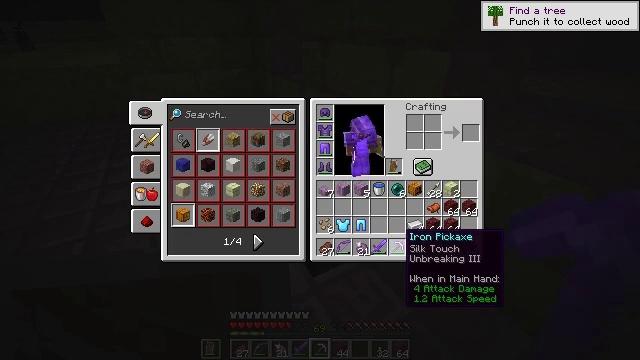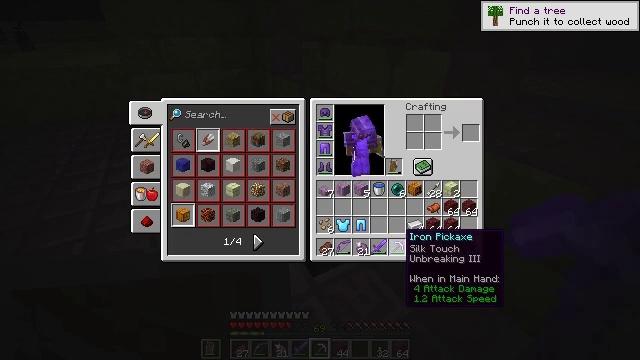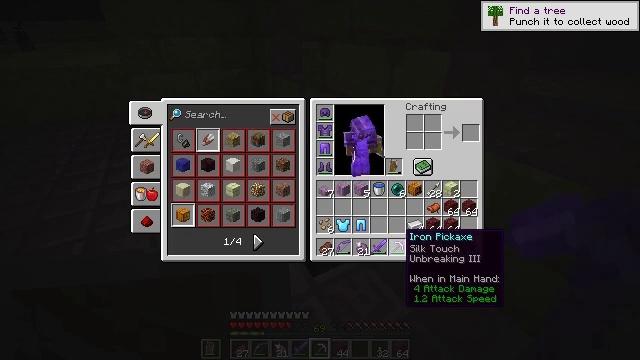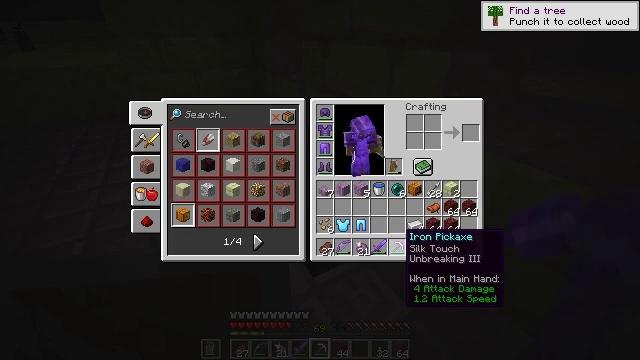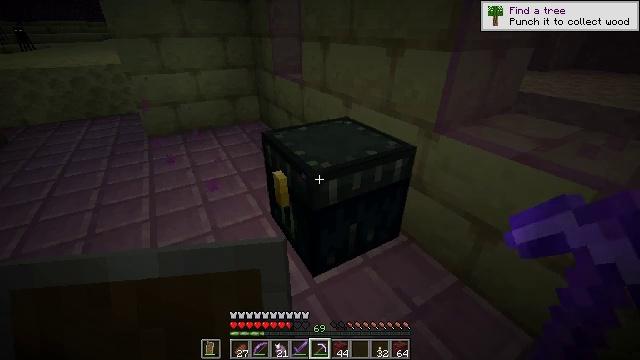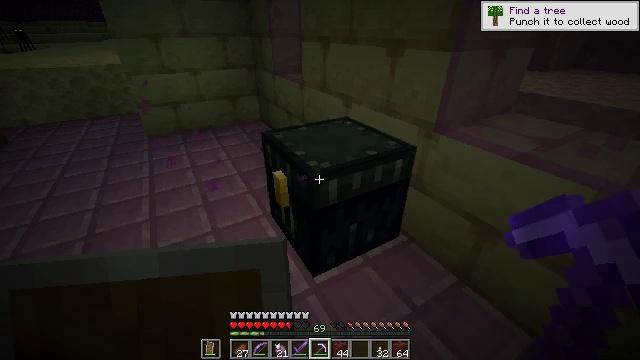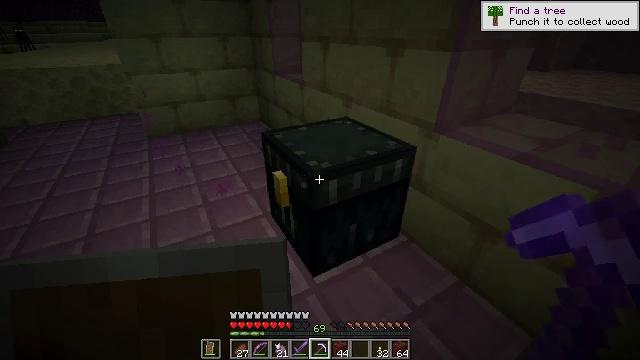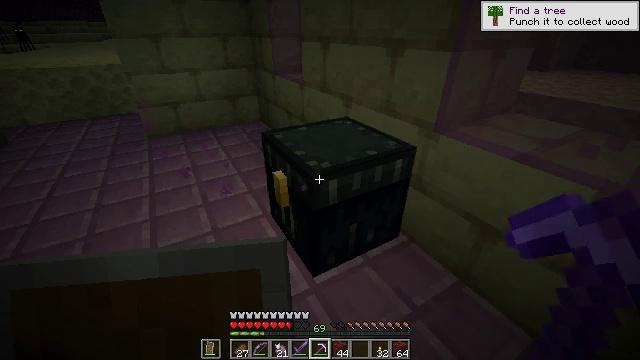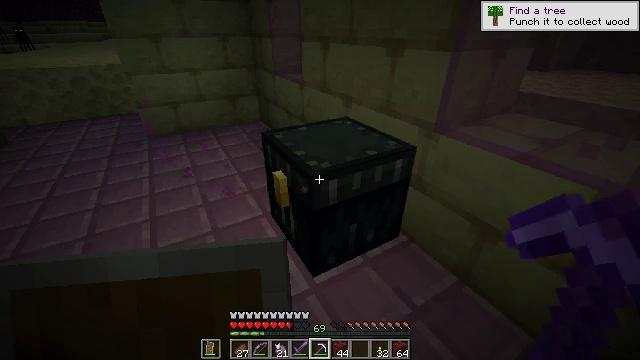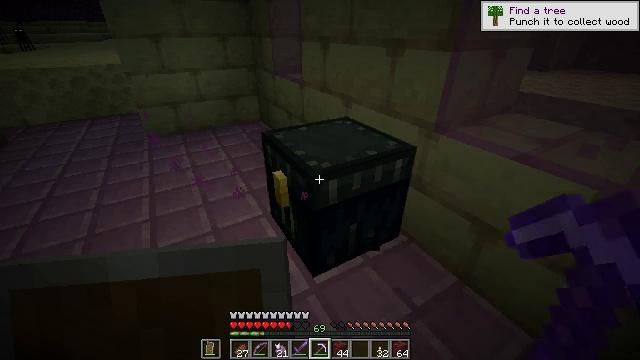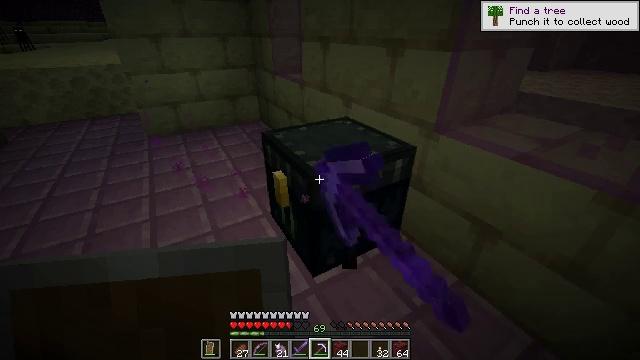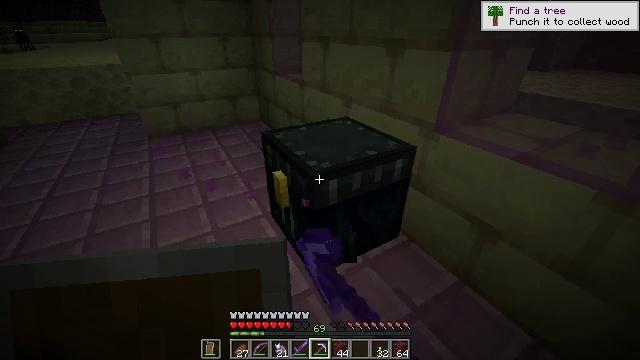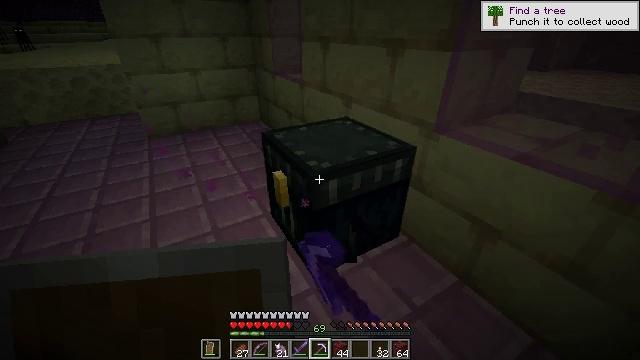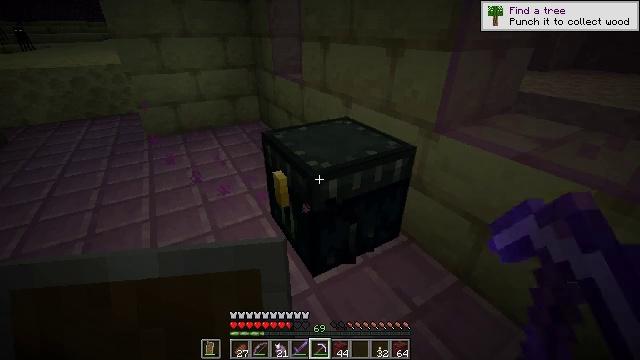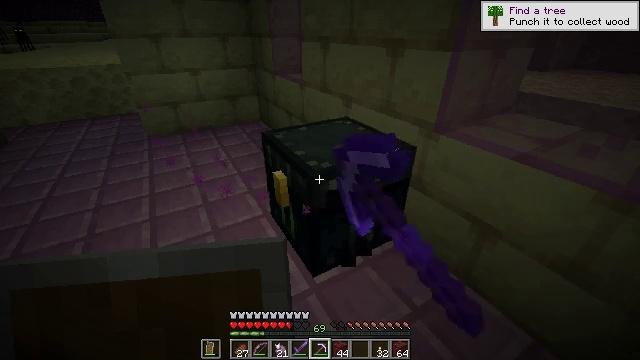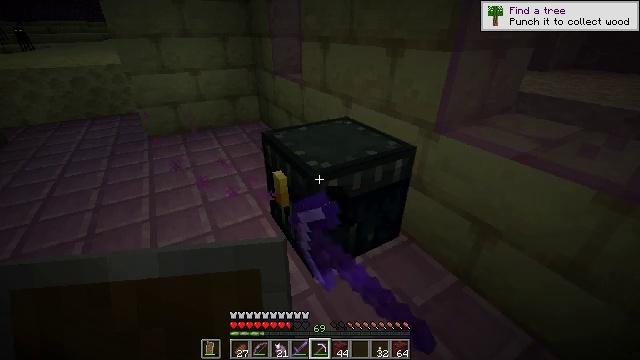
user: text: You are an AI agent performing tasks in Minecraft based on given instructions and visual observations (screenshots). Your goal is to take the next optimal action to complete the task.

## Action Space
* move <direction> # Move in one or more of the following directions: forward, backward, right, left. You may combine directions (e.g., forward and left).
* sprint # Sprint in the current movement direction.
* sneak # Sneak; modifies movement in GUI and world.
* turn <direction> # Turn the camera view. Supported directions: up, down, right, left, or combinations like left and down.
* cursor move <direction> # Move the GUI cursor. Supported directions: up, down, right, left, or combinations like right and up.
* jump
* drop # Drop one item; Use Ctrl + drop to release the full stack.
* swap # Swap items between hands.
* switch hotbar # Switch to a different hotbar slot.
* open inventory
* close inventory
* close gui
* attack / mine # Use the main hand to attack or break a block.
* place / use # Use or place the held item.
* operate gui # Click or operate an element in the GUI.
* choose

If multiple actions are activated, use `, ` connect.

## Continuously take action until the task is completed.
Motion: motion action
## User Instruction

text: Attack the ender chest to collect it.
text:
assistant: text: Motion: no_op
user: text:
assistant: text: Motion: no_op
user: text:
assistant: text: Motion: no_op
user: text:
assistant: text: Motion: open inventory
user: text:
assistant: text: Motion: open inventory
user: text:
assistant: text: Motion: open inventory
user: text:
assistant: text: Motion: no_op
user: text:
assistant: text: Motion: no_op
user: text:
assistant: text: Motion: attack / mine
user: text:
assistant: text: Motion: attack / mine
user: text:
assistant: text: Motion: attack / mine
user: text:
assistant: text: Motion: attack / mine
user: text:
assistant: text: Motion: attack / mine
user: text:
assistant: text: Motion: attack / mine
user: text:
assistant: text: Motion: attack / mine
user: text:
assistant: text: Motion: attack / mine
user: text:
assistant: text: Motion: attack / mine
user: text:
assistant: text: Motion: attack / mine
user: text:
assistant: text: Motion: attack / mine
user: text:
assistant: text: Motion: attack / mine
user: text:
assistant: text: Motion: attack / mine
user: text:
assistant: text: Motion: attack / mine
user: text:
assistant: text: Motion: attack / mine
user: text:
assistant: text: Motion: attack / mine
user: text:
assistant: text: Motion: attack / mine
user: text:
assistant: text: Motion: attack / mine
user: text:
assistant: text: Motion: attack / mine
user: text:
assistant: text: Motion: attack / mine
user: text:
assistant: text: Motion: attack / mine
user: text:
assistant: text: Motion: attack / mine